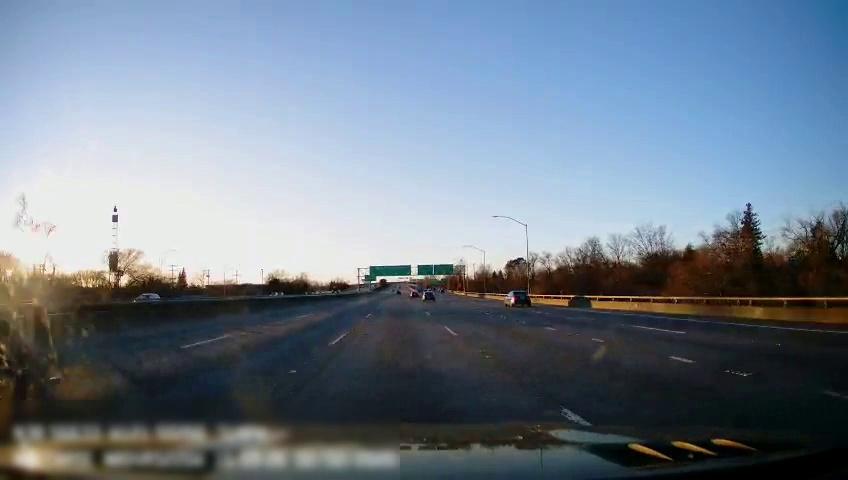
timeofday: Day
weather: Sunny
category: Drivable Space
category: Vehicles | Car
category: Vehicles | Car
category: Vehicles | Car
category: Lanes | Current Lane
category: Lanes | Current Lane
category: Lanes | Alternate Lane
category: Lanes | Alternate Lane
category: Lanes | Alternate Lane
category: Lanes | Alternate Lane
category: Traffic | Signs
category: Traffic | Signs
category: Traffic | Signs